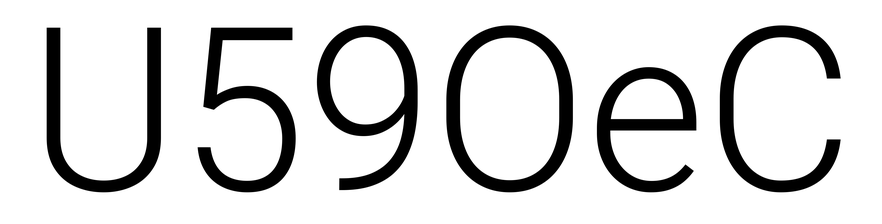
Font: Roboto_Light